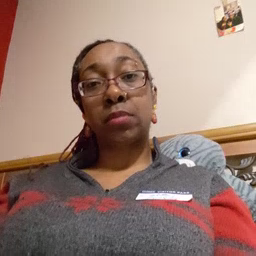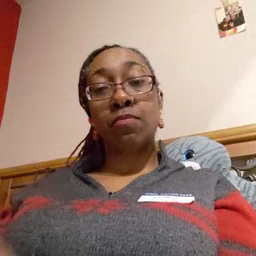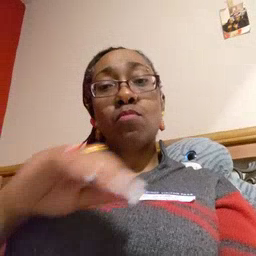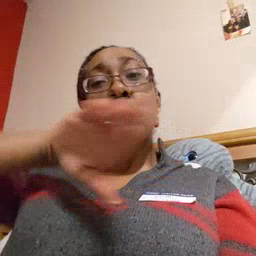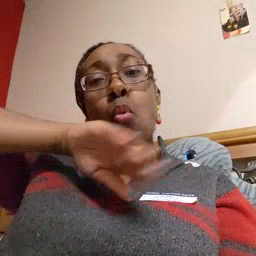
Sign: pool